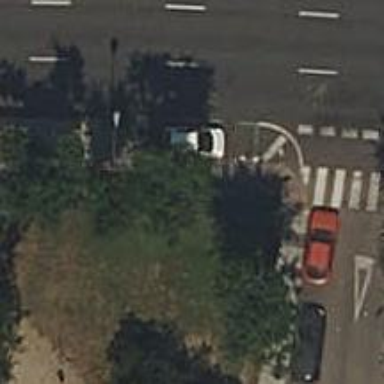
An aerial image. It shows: Bus stop with sheltered platform for public transport.